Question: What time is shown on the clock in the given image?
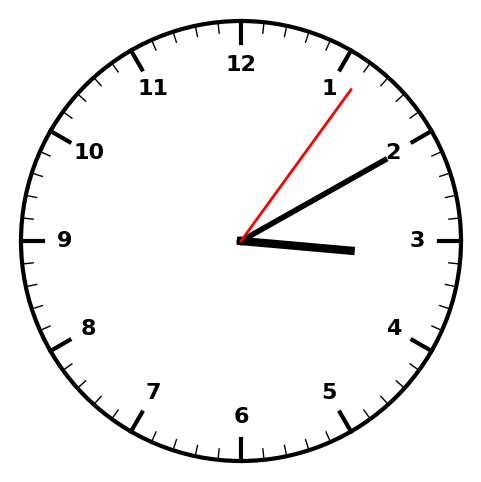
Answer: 03:10:06